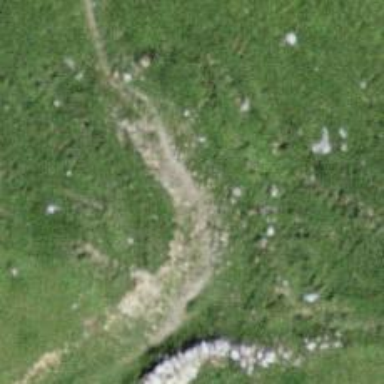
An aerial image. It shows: Grassy path.